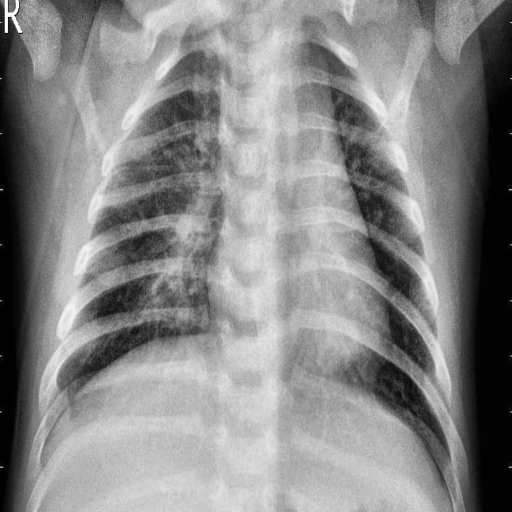
Finding: PNEUMONIA